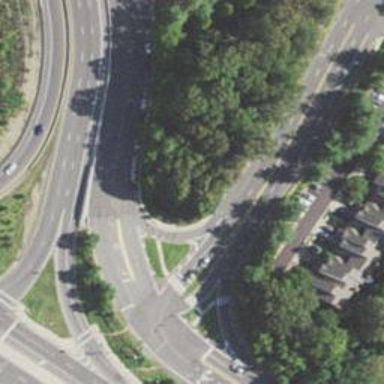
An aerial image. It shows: Asphalt road at the secondary link level.